Interaction volume radius: 10 \u00c5
Interaction volume height: 10 \u00c5
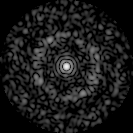
Disorder parameter: 0.8066